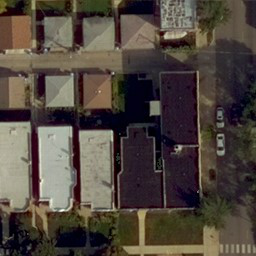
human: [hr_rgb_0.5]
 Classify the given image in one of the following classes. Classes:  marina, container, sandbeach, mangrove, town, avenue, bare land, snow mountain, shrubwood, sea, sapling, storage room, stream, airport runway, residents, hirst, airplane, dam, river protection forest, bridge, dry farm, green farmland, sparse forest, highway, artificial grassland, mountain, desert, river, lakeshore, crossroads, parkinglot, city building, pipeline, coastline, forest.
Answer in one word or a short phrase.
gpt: residents